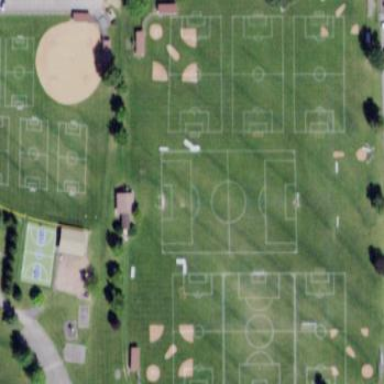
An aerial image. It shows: Soccer pitch for leisure land activities.